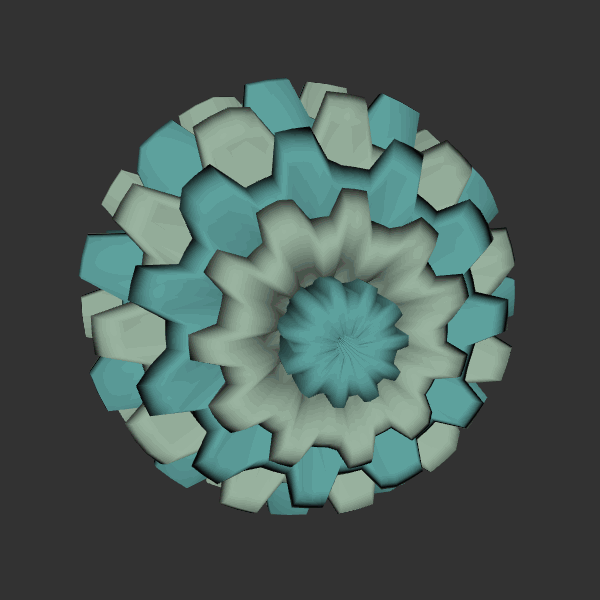
Background: dark